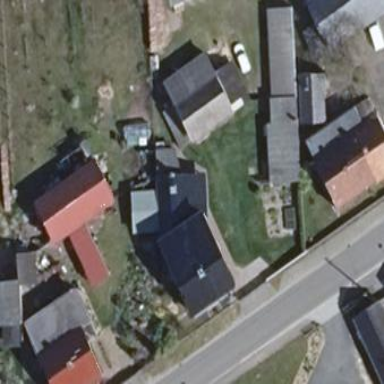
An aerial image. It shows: Detached building with saltbox-shaped roof.